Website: lowes
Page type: account-selection
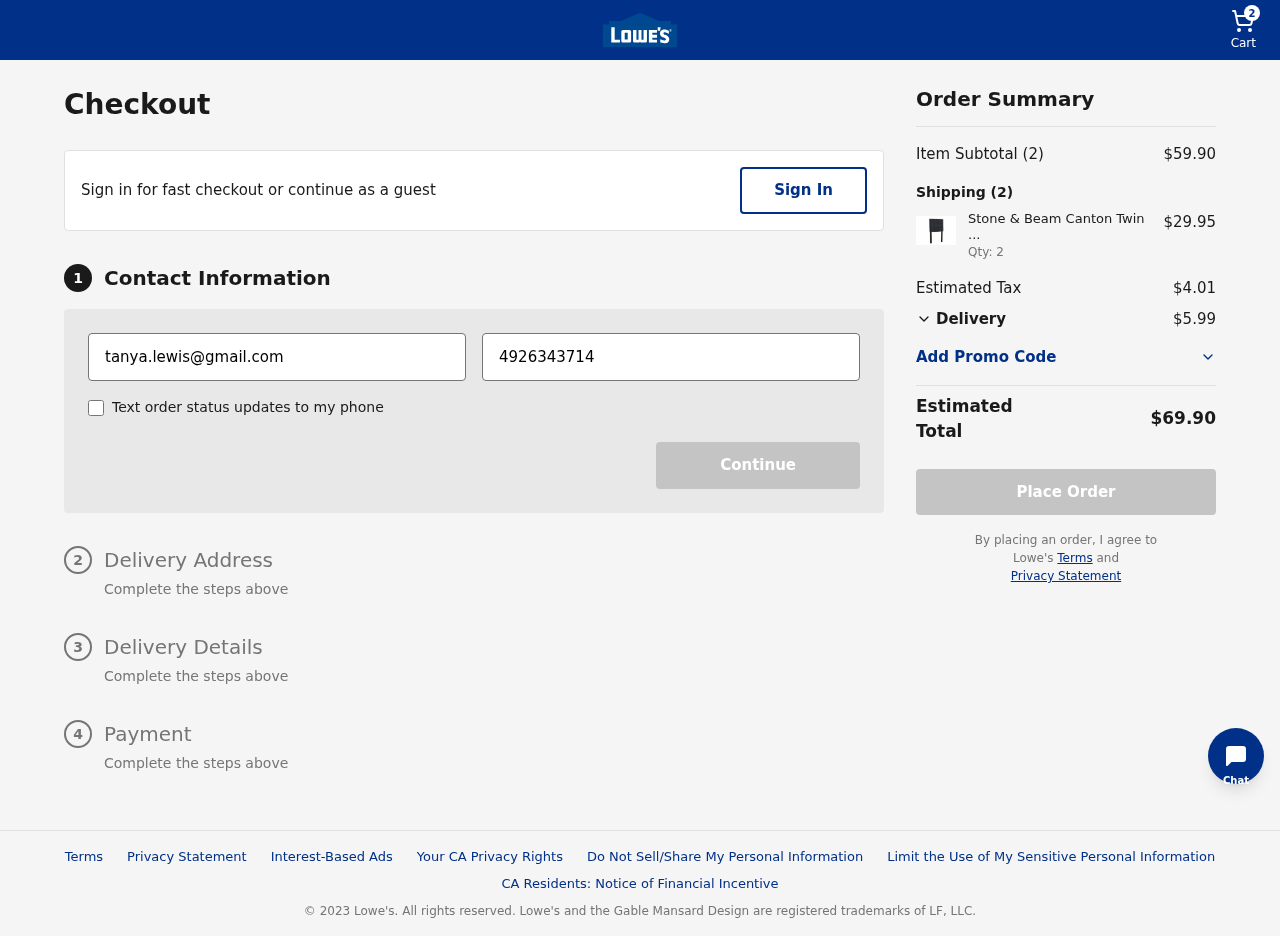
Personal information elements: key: PII_EMAIL
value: tanya.lewis@gmail.com
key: PII_PHONE
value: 4926343714
Product elements: key: PRODUCT1_NAME
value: Stone & Beam Canton Twin Button-Tufted Headboard, 42"W, Eclipse
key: PRODUCT1_PRICE
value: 29.95
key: PRODUCT1_QUANTITY
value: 2
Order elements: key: ORDER_NUM_ITEMS
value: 2
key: ORDER_SUBTOTAL
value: $59.90
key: ORDER_TAX
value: $4.01
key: ORDER_SHIPPING_COST
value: $5.99
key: ORDER_TOTAL
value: $69.90